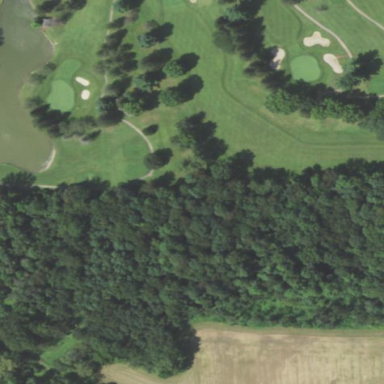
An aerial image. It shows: Rough area on grassy golf course.